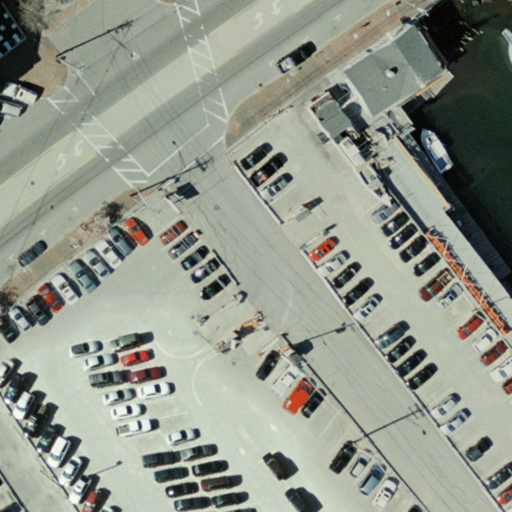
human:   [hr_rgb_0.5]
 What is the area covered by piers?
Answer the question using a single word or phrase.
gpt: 726m2

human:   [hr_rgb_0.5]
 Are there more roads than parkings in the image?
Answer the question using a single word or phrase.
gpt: yes

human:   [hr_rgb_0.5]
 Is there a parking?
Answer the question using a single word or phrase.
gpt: yes

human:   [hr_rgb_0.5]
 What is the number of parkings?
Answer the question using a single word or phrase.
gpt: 2

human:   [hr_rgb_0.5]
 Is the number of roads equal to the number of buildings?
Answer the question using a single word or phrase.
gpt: no

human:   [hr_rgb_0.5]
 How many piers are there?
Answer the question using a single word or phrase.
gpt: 1

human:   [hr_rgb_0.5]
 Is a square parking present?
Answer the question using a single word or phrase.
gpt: no

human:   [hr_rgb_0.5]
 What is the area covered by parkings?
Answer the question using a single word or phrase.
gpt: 5746m2

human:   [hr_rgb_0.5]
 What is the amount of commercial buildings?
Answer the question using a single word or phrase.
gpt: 0

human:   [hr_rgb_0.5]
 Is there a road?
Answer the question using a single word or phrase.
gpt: yes

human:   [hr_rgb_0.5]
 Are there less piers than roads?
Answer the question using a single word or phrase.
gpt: yes

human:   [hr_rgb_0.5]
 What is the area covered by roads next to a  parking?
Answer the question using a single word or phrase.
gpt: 0m2

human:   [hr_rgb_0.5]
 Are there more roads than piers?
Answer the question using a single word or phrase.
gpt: yes

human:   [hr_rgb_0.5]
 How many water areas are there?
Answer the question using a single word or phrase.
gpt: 0

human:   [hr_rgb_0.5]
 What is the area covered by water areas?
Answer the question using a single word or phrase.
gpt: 0m2

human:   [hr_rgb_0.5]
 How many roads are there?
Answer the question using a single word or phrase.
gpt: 6

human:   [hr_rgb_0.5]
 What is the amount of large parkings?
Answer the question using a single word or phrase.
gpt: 2

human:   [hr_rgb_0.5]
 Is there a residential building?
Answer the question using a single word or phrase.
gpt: no

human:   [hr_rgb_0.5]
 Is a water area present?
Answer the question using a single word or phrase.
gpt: no

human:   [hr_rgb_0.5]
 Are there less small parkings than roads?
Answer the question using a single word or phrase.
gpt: yes

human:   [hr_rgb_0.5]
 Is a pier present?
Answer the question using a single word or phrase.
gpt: yes

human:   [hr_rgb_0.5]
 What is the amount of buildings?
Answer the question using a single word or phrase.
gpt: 0

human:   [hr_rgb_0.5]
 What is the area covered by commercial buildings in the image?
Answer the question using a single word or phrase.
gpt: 0m2

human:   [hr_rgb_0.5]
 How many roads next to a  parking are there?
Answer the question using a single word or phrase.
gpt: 6

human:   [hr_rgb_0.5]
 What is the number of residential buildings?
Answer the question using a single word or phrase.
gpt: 0

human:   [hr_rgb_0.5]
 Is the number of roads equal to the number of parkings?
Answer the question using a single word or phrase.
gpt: no

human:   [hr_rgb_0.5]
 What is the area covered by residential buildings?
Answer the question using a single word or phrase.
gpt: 0m2

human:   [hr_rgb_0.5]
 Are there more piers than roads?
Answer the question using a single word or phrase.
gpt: no

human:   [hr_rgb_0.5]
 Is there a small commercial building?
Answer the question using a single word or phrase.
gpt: no

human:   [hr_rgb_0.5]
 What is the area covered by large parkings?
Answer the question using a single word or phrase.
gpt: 5746m2

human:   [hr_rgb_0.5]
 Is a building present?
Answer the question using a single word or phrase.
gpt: no

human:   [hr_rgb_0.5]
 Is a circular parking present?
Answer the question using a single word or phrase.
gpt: no

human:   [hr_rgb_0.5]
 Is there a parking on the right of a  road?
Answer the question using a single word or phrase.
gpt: no

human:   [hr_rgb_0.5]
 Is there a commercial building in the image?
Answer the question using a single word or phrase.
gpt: no

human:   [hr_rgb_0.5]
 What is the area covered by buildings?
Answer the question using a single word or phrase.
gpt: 0m2

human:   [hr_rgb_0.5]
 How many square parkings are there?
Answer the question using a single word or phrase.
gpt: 0

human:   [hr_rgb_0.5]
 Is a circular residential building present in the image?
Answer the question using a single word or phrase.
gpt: no

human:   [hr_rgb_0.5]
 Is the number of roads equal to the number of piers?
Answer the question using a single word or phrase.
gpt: no

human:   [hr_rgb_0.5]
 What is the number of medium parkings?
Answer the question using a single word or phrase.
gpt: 0

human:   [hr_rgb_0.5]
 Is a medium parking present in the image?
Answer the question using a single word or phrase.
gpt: no

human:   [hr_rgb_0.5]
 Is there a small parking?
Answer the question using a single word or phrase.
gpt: no

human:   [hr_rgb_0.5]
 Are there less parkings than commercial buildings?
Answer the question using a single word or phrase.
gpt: no

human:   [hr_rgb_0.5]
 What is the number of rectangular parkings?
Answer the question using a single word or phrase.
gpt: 0

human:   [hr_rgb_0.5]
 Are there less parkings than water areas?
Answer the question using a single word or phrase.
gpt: no

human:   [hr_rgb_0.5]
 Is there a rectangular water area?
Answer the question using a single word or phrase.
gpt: no

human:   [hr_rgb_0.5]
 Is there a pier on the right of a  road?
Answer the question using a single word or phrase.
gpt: yes

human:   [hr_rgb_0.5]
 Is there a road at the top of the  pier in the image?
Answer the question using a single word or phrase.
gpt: yes

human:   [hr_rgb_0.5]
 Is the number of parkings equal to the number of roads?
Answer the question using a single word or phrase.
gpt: no

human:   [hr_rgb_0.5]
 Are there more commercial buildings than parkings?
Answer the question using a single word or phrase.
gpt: no

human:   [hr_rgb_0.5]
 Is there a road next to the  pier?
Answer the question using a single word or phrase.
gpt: yes

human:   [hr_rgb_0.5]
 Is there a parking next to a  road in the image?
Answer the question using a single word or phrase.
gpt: yes

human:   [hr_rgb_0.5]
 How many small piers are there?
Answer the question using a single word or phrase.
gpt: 0

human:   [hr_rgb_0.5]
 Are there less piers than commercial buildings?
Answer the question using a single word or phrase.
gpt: no

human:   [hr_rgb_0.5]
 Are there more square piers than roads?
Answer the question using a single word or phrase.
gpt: no

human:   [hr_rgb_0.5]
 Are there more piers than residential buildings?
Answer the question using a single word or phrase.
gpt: yes

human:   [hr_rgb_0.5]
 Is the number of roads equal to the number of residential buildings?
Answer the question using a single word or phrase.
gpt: no

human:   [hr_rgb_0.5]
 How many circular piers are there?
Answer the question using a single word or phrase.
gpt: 0

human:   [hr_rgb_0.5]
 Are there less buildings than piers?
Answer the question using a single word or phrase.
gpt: yes

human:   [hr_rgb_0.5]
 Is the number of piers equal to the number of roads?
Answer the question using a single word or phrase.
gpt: no

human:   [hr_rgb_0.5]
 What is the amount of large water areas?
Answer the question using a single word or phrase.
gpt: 0

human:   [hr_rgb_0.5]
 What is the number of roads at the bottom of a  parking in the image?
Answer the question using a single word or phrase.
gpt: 1

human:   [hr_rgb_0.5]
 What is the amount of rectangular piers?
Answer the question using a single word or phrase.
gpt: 1

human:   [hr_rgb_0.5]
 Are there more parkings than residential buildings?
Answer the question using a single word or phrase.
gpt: yes

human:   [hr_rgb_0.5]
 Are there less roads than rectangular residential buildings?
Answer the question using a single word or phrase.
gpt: no